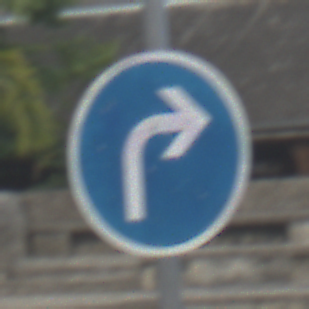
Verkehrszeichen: VorgeschriebeneFahrtrichtungRechts
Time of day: MorningAfternoon
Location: Outdoor (Suburban)
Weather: PartlyCloudy
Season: NotSpecified
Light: Natural